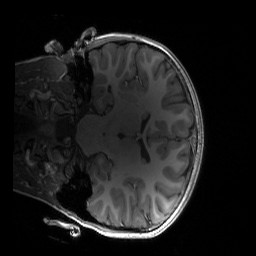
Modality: T1w
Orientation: coronal
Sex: male
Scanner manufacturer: siemens
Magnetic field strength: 3 T
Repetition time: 1.9 s
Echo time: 0.00243 s